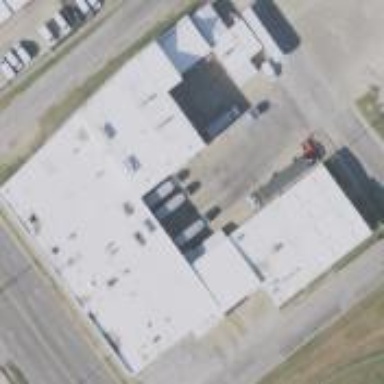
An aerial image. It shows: Industrial building.